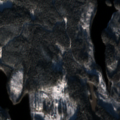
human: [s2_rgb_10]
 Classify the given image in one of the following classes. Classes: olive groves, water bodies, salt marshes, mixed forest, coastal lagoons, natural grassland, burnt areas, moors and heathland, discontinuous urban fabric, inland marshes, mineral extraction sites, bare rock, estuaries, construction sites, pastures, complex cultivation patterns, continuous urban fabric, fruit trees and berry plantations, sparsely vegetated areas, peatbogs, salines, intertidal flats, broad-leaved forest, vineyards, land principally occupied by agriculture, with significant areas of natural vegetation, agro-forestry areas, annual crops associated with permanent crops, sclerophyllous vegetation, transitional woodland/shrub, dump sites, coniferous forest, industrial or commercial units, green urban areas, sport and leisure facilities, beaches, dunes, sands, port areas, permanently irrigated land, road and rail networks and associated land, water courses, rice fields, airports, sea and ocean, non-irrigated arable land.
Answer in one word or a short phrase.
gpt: land principally occupied by agriculture, with significant areas of natural vegetation, coniferous forest, mixed forest, transitional woodland/shrub, water bodies